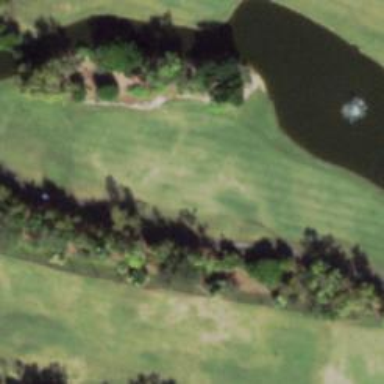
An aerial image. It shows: Path for golf carts.